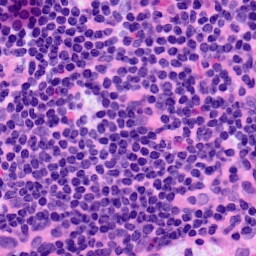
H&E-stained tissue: LymphNode